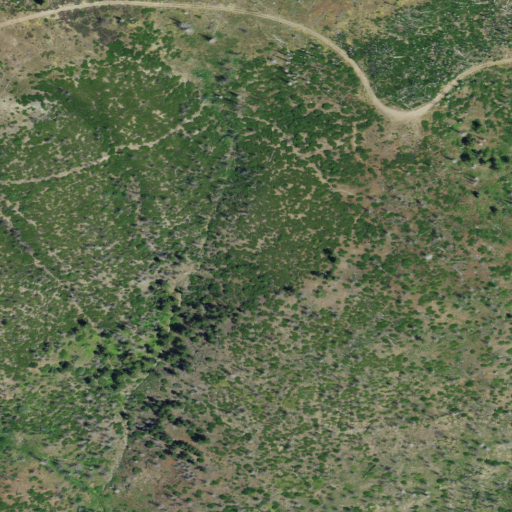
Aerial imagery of plain(s) in California named Tyler Meadows containing shrub, grassland, open development, low intensity development, and evergreen forest